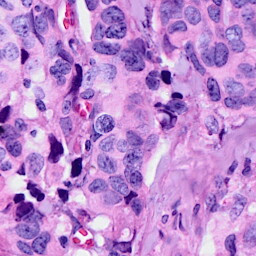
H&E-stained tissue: Breast